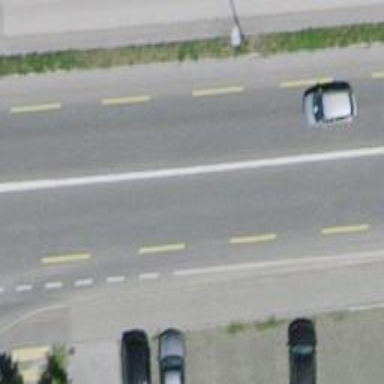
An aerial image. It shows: Asphalt road with primary highway designation. There is advisory cycle lane.